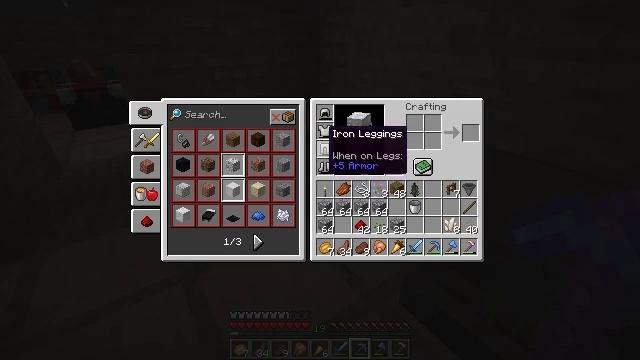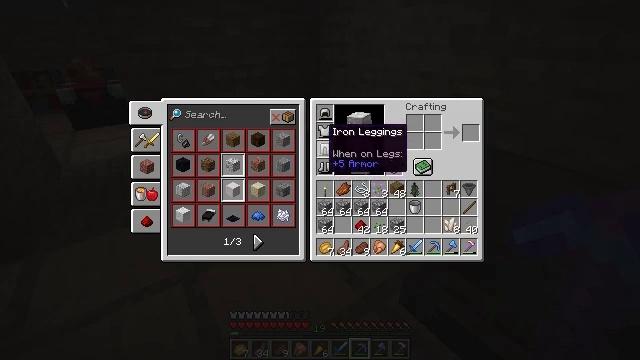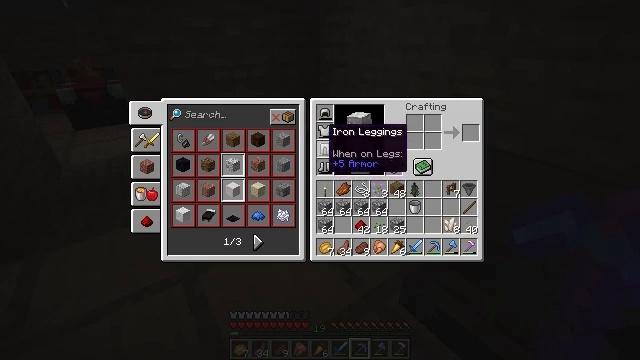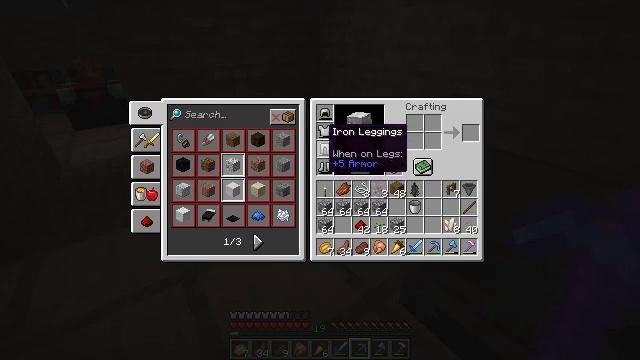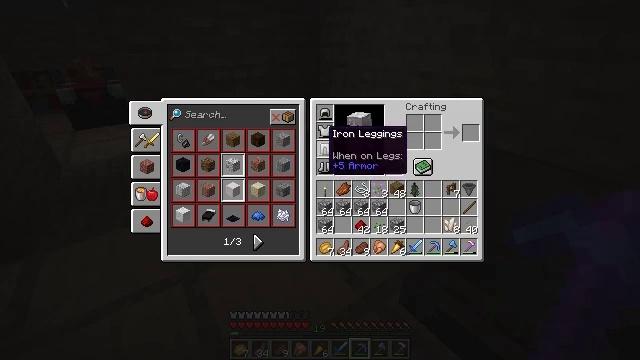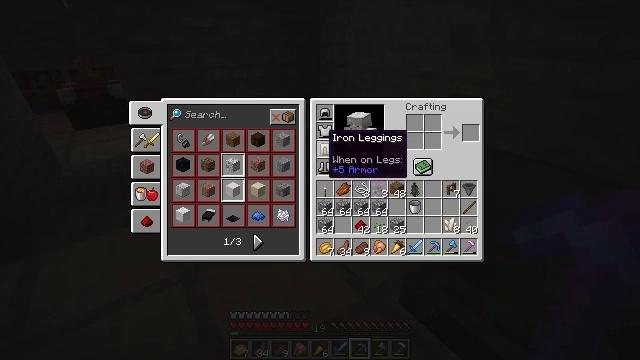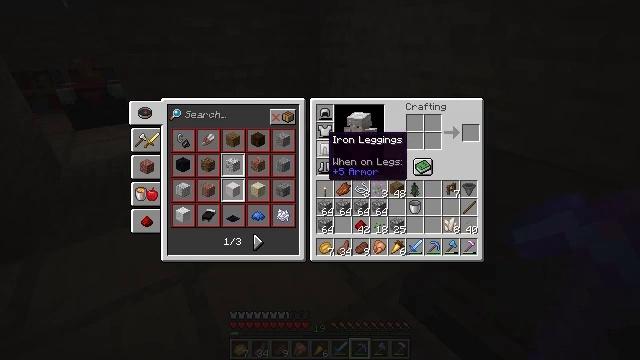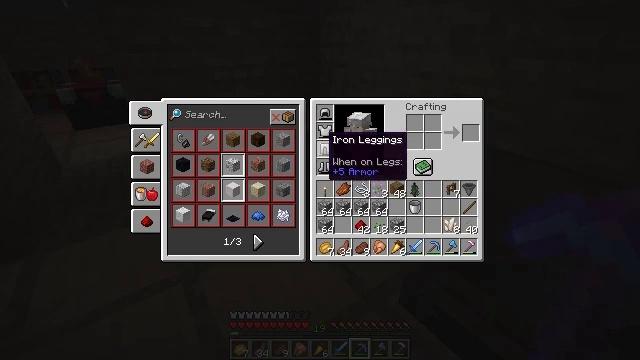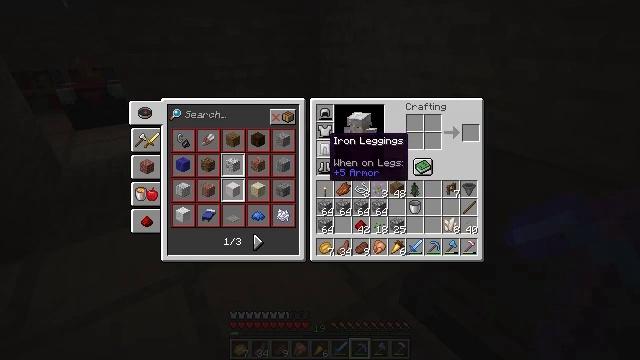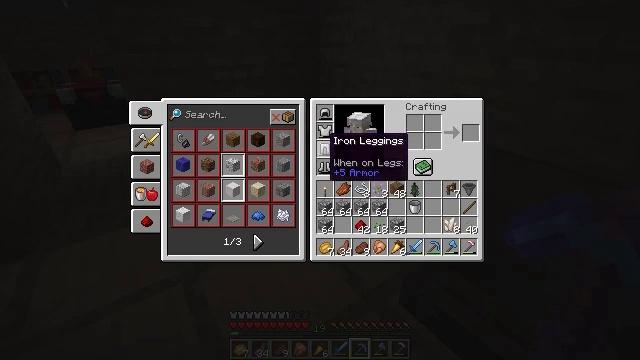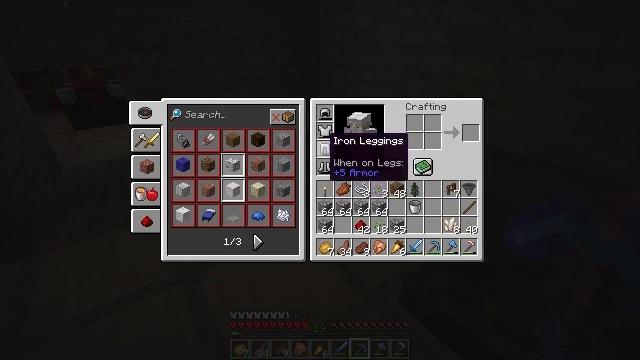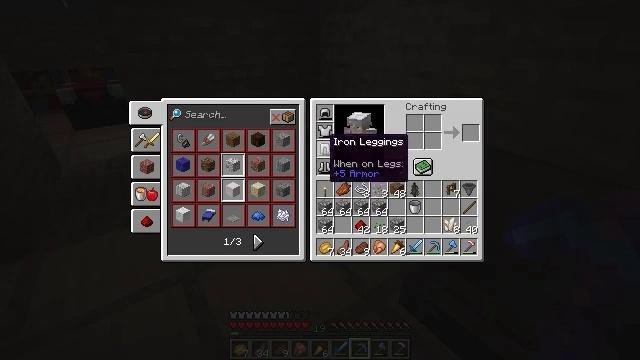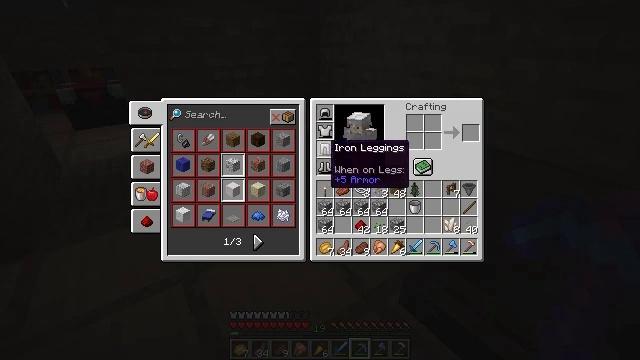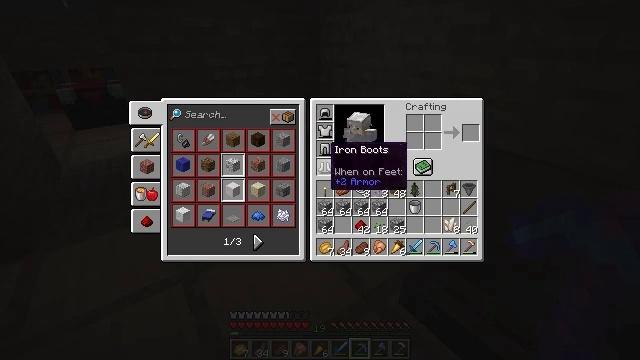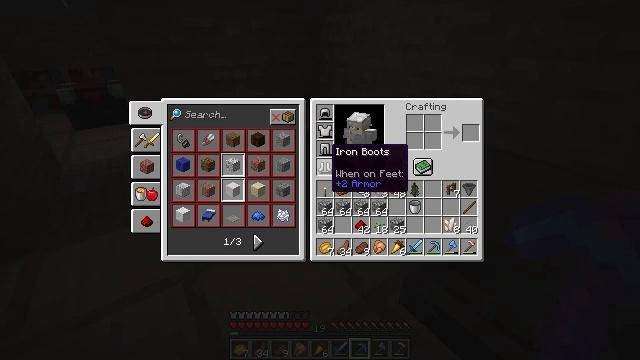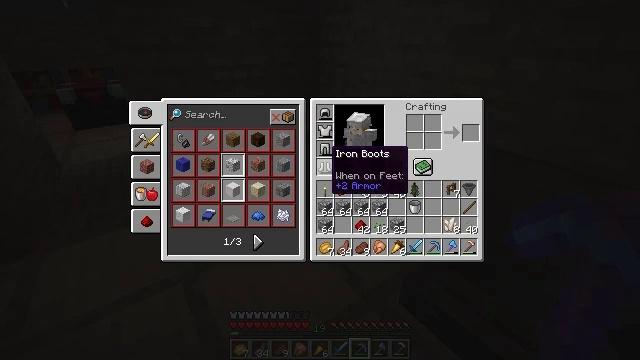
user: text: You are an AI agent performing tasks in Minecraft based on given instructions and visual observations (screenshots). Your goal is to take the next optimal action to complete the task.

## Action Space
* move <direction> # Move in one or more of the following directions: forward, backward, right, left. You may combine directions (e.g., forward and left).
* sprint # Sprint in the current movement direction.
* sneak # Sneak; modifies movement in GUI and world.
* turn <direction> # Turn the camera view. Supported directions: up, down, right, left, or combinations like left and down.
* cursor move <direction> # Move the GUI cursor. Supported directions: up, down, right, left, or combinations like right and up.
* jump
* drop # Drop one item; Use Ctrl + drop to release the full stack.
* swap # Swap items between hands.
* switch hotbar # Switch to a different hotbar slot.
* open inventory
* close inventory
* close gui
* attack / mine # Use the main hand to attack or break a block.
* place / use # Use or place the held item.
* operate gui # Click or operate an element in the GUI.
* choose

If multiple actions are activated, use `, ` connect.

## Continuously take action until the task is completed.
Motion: motion action
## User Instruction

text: Collect wheat crops.
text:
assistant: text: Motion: no_op
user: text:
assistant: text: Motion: no_op
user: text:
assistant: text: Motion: no_op
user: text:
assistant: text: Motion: no_op
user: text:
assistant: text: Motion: no_op
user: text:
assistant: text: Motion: no_op
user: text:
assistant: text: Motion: no_op
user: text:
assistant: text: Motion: no_op
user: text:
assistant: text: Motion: no_op
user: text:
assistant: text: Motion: no_op
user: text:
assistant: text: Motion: no_op
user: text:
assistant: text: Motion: no_op
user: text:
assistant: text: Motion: no_op
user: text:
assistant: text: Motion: no_op
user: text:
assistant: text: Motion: no_op
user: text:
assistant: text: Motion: no_op
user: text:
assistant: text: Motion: no_op
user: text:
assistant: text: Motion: no_op
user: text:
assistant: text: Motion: no_op
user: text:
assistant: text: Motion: no_op
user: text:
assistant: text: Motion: no_op
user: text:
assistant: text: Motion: turn up
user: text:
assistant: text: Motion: turn up
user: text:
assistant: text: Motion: no_op
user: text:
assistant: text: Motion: turn up
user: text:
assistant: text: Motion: no_op
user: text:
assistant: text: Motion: no_op
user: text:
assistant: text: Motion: no_op
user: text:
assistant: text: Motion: no_op
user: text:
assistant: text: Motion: no_op